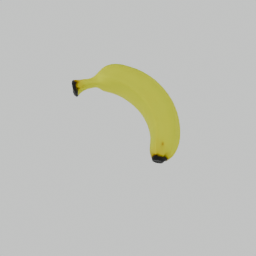
Label: nature